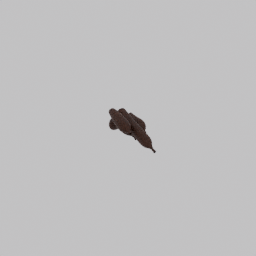
Label: decoration